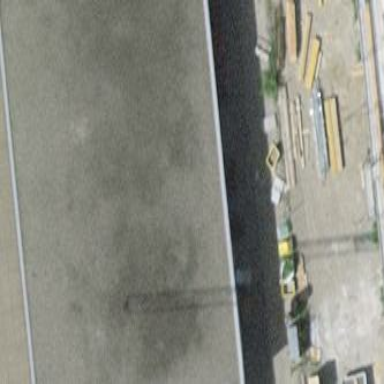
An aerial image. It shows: Building.